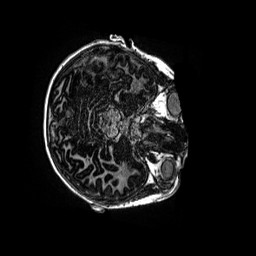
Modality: MP2RAGE
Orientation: axial
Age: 11
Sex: female
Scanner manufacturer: siemens
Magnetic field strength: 3 T
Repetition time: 4 s
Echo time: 0.00299 s